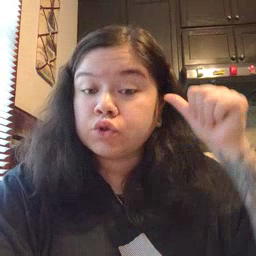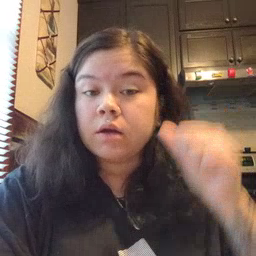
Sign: yesterday